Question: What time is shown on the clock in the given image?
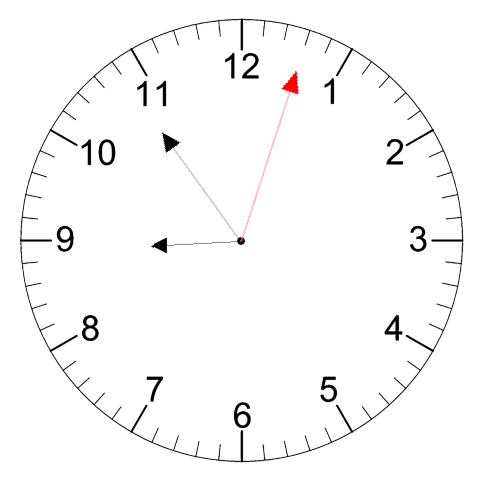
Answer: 08:54:03